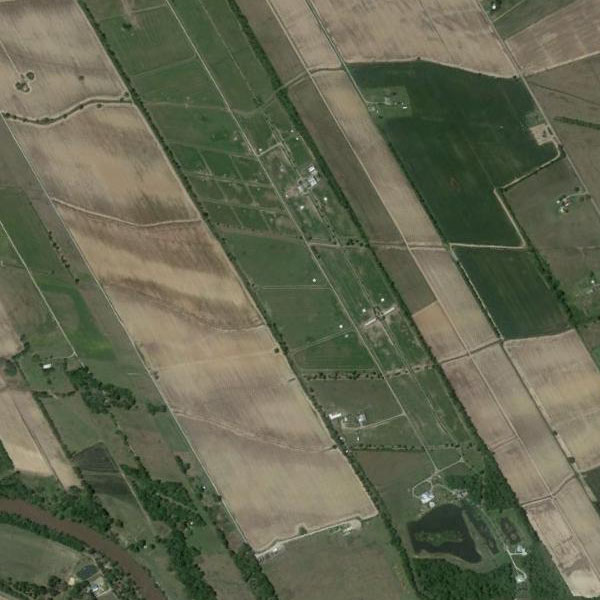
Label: Farmland